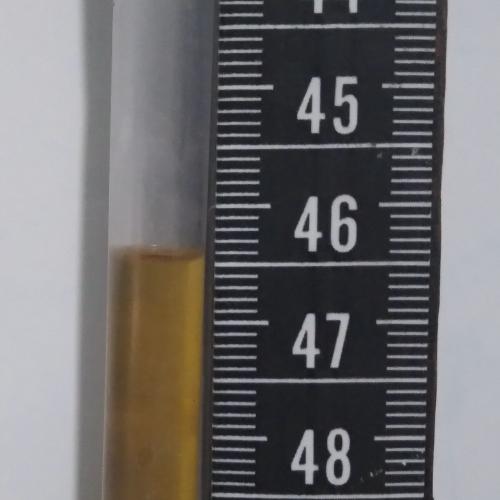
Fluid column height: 46.4 cm